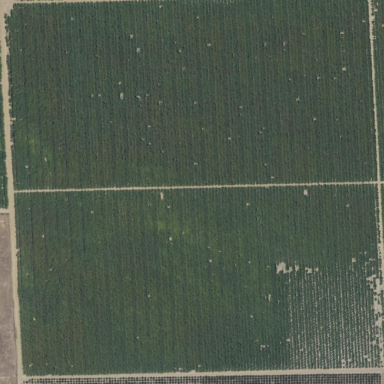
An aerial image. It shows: Almond orchard with rows of almond trees.